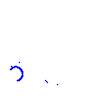
Particle: proton